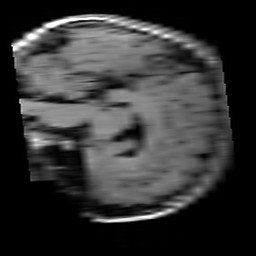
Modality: T1w
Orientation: sagittal
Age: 19
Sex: female
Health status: healthy
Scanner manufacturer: siemens
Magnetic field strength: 3 T
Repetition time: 4.1 s
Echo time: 0.0085 s